Breast ultrasound image
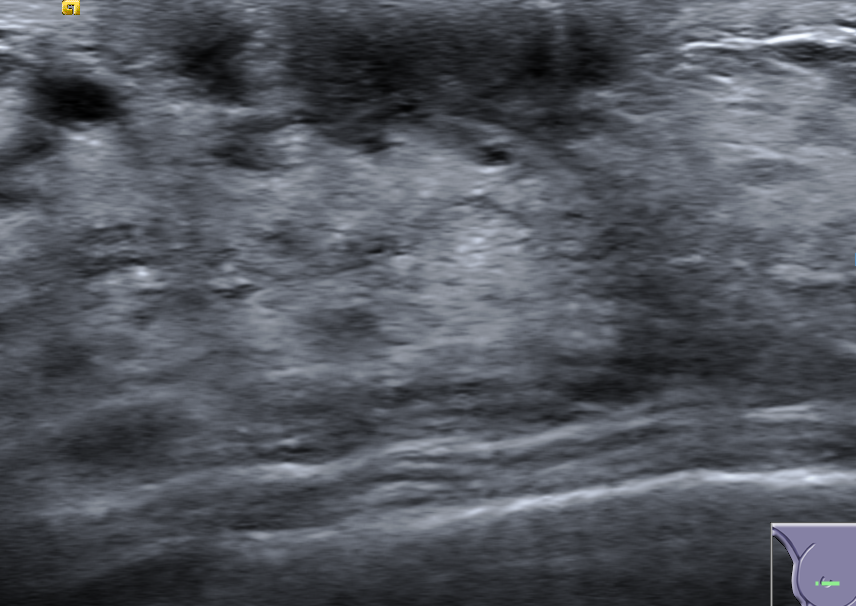
Diagnosis: benign